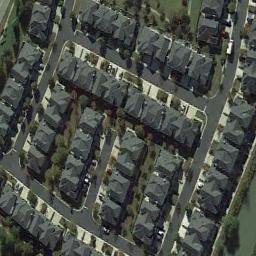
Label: dense_residential